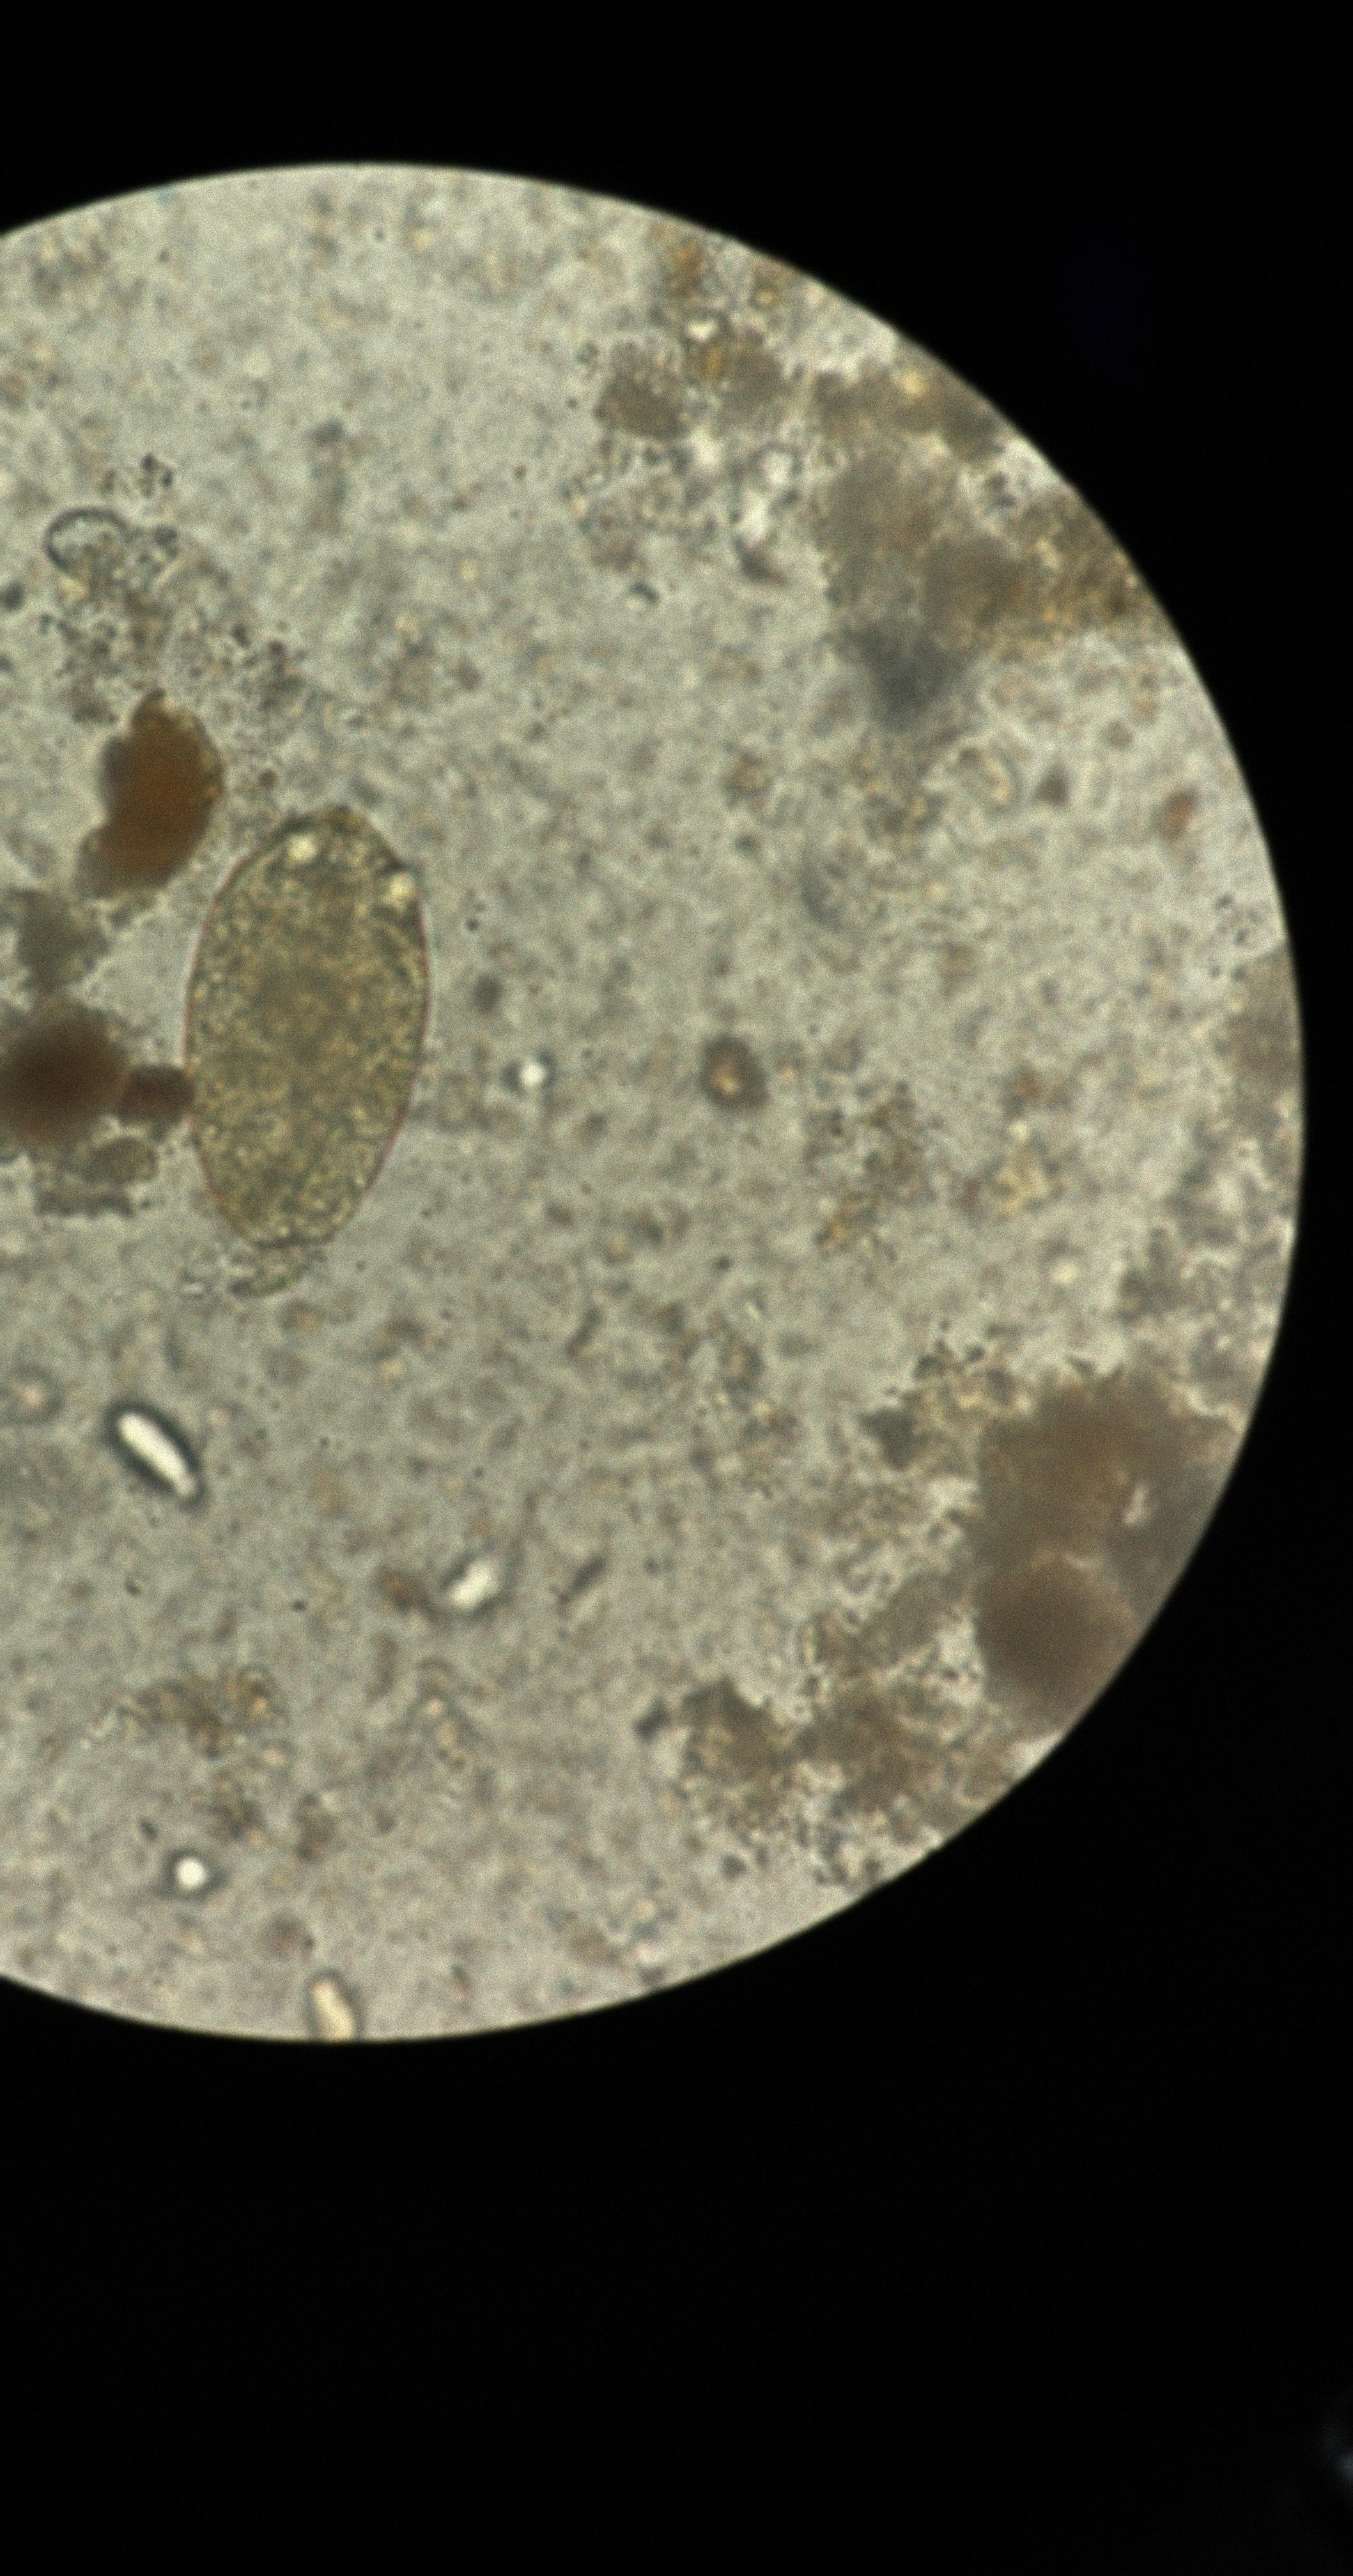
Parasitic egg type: Fasciolopsis buski